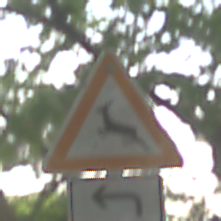
Verkehrszeichen: WildwechselRechts
Zusatzzeichen unten: RichtungsangabeDurchPfeile2
Umgebung: Outdoor, RoadRail
Tageszeit: MorningAfternoon
Wetter: Clear
Licht: Natural
Jahreszeit: NotSpecified
Kontrast: LowContrast